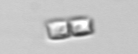
Label: Bacillariophyceae_morphotype1